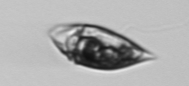
Label: Amphidinium